Field crop: maize
Growth stage: 1
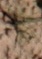
Species: lolium